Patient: sex M, age 45
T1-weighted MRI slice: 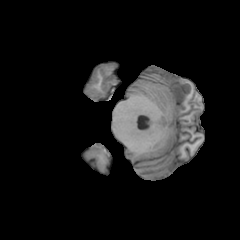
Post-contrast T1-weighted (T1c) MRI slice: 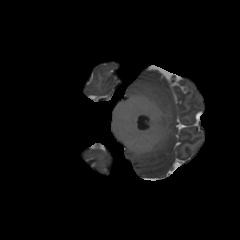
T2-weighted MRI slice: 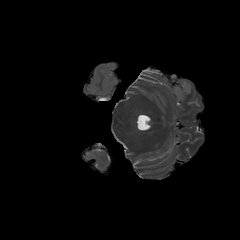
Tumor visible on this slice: yes
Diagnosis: Glioblastoma, IDH-wildtype
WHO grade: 4